Brain MRI, t1w sequence, axial 2D slice.
Patient: age 27, sex F, weight 90 kg, height 1.9 m
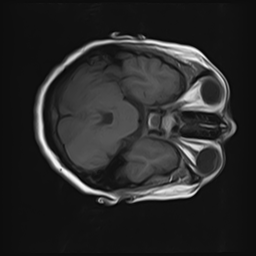